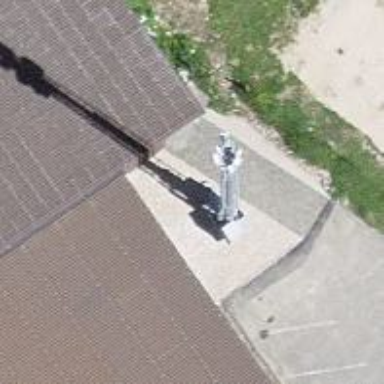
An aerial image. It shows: Man-made mast used for communication purposes.